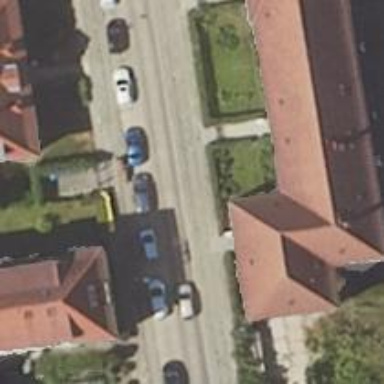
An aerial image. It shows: Footway.